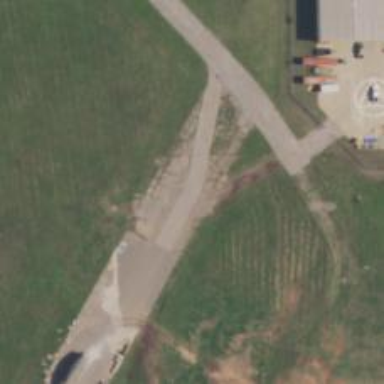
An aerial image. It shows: Image of taxiway at airport.